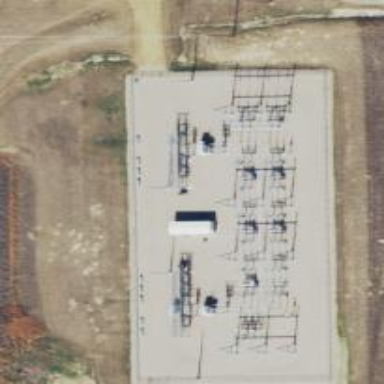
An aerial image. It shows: Switch used for power control.